Question: I am looking up the documentation here at :
<URL>
I want to use the session feature as :
'''
session = Neo4j::Session.open(:server_db, "http://localhost:7474")
'''
I have the following gems installed as told by 'gem list' on jruby-1.7.4
'''
neo4j-community (1.9.M05 java)
neo4j-core (2.3.0 java)
neo4j-cypher (1.0.2)
'''
I cannot use Neo4j::Session as I always get an error:
'''
NameError:
uninitialized constant Neo4j::Session
'''
Opening an irb session and requiring neo4j-core and inspecting shows me this :

The Session module is nowhere to be found. Where am I missing out on?
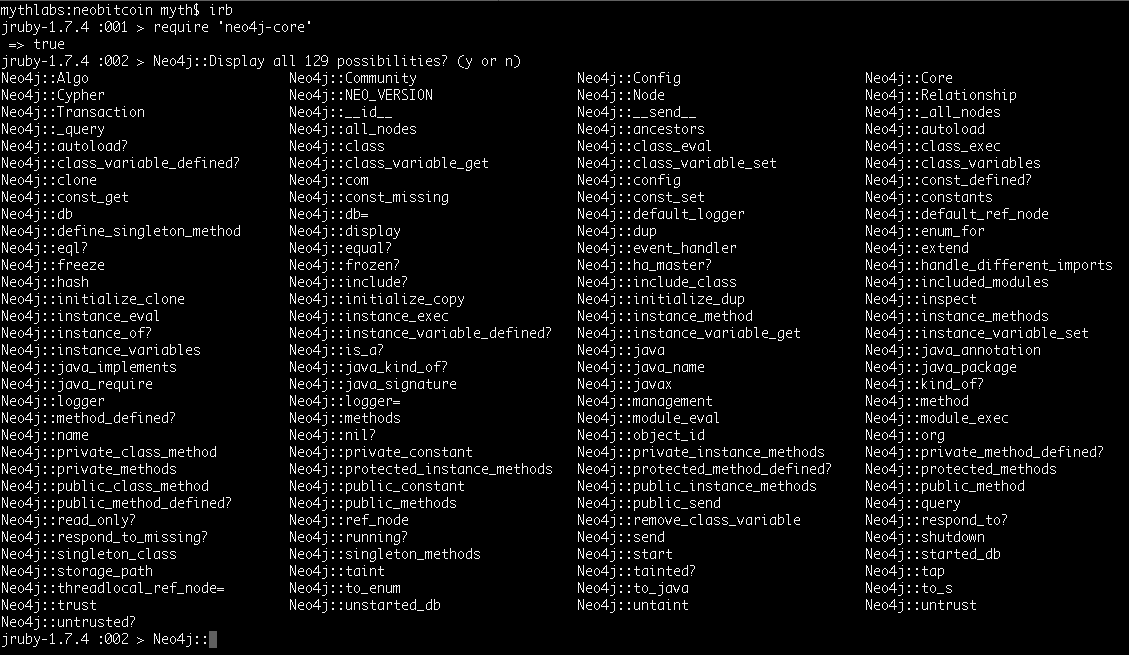
Answer: You read documentation for v3.0, but use stable gem v2.3.0